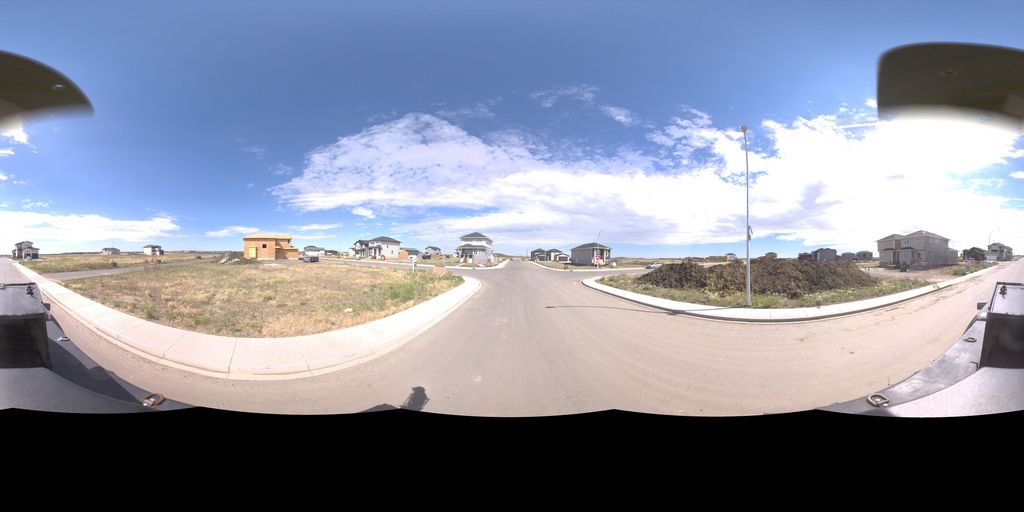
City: saskatoon